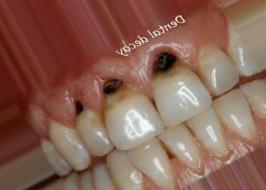
Condition: Caries